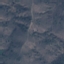
Land use / land cover class: HerbaceousVegetation